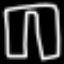
Label: pants